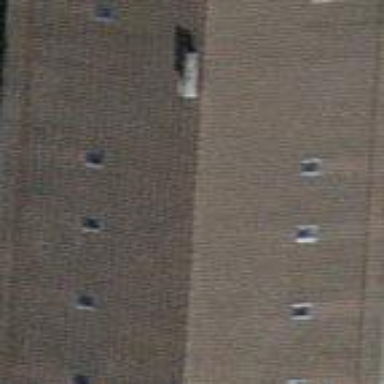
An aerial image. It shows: Building with tile roof.